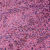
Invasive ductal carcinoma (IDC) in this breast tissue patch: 0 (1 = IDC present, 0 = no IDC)